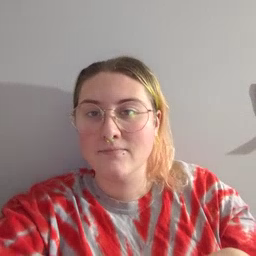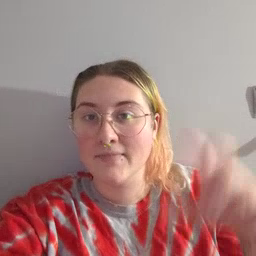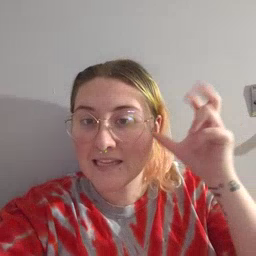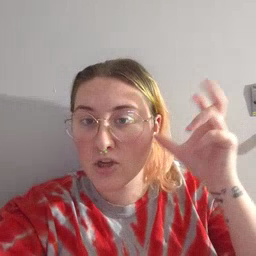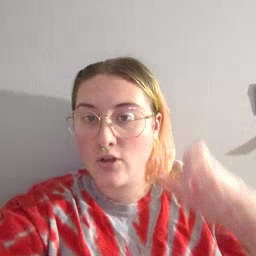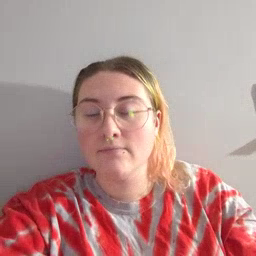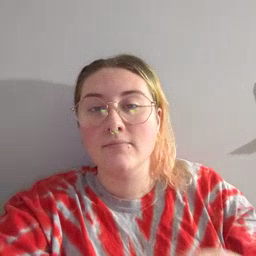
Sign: hear